Chest X-ray:
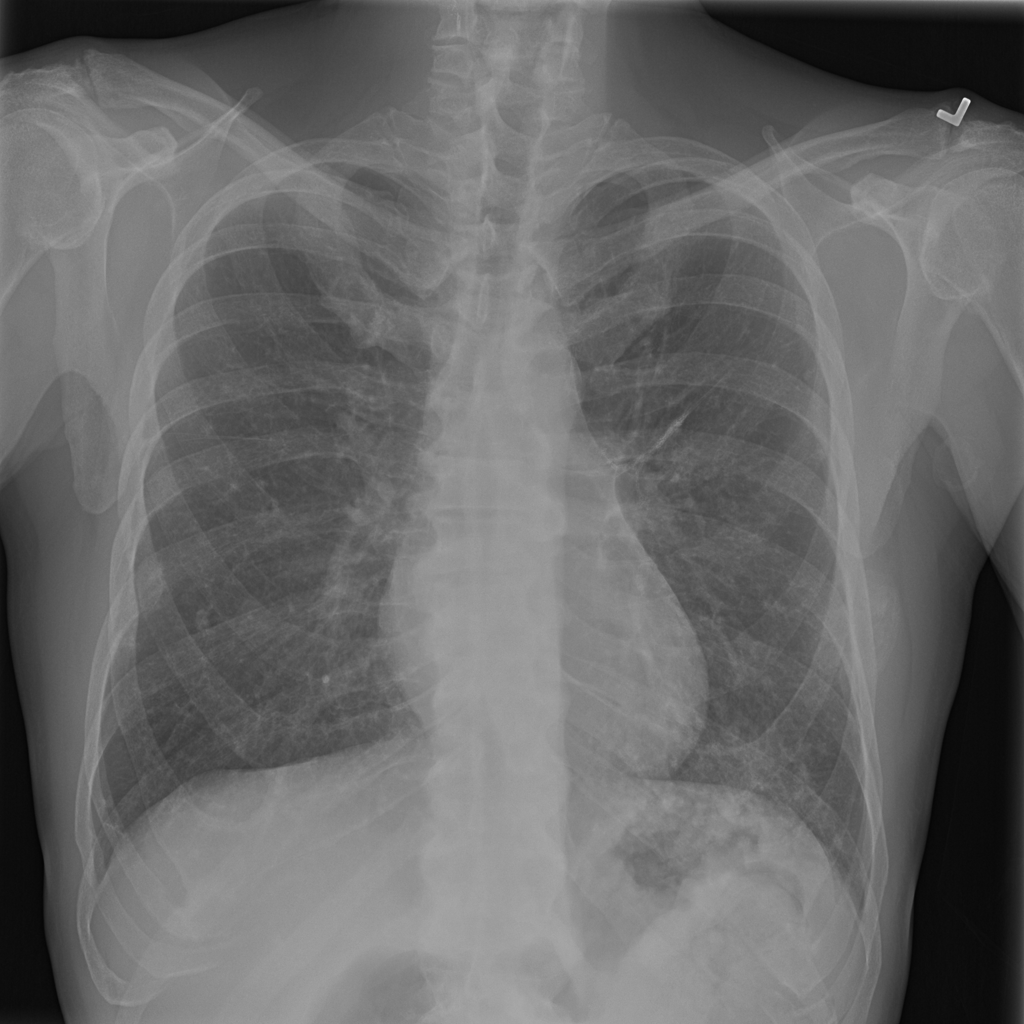
Findings: Fracture, Fibrosis
No abnormal finding: no